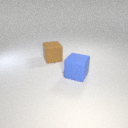
large blue rubber cube in front of large brown rubber cube